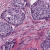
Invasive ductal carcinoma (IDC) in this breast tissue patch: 0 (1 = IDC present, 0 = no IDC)